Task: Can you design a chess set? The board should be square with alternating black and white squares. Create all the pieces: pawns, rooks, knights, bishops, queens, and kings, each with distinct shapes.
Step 708:
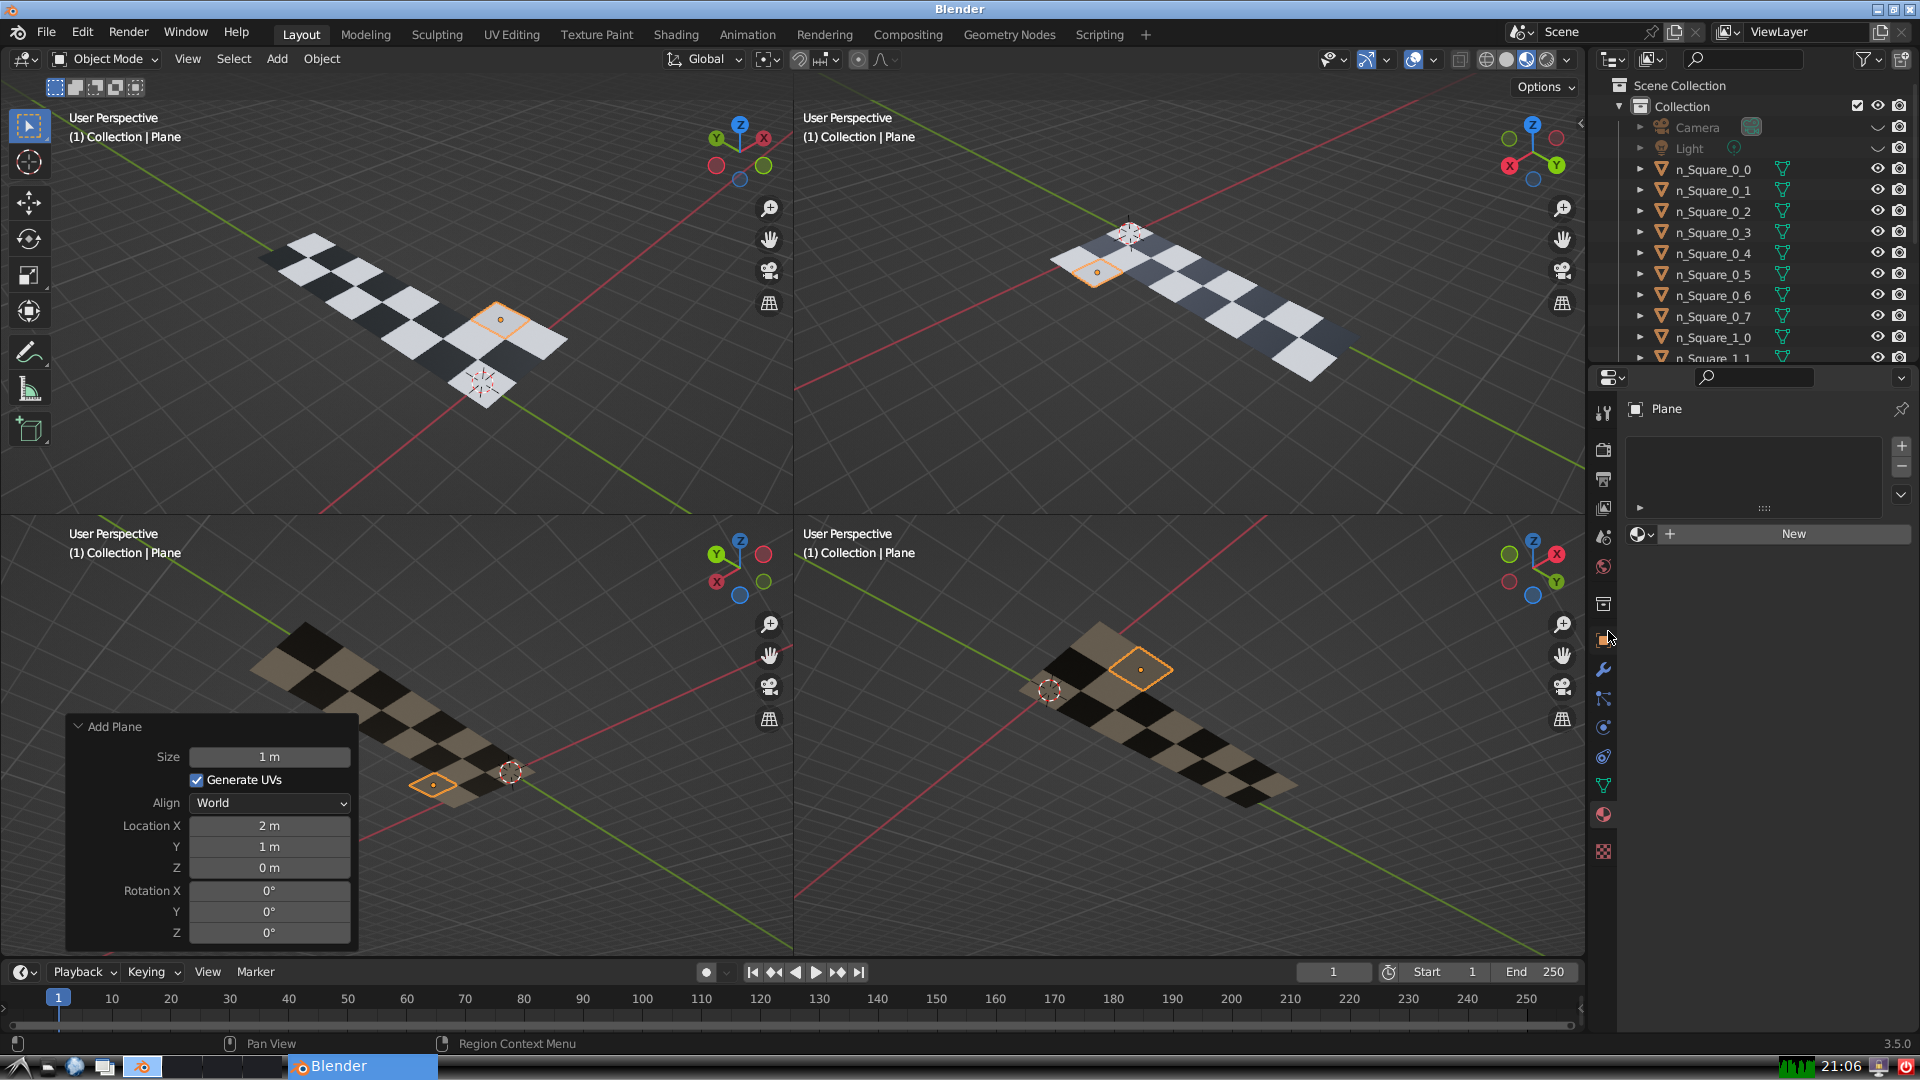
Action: click: no